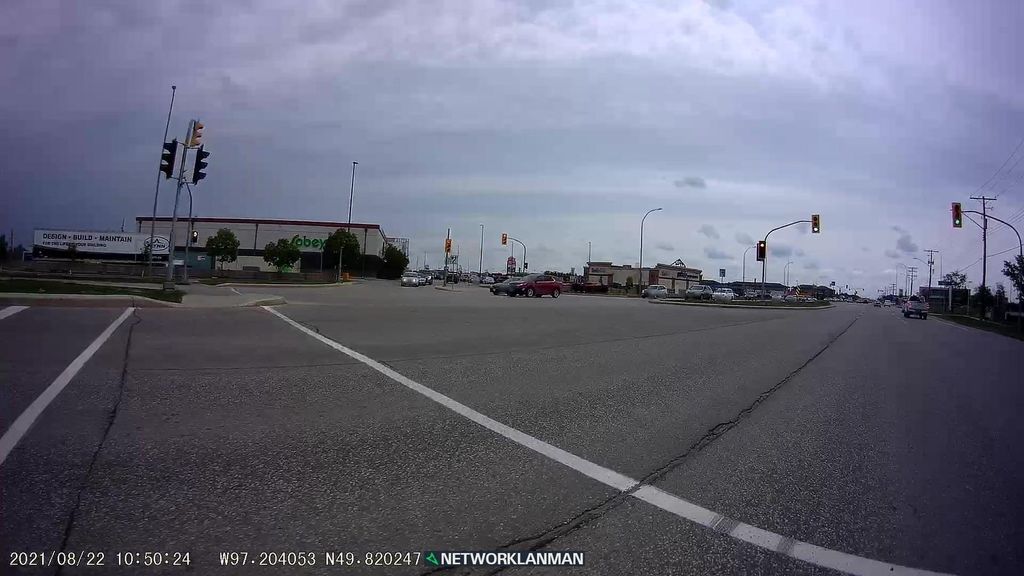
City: winnipeg